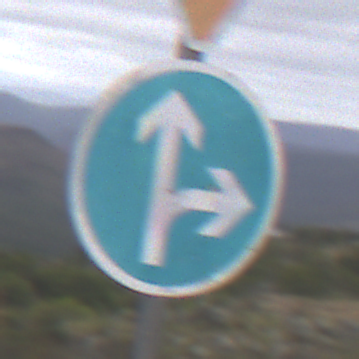
Verkehrszeichen: VorgeschriebeneFahrtrichtungGeradeausOderRechts
Zusatzzeichen oben: VorfahrtGewaehren
Umgebung: Outdoor, Nature
Tageszeit: Midday
Wetter: Overcast
Licht: Natural
Jahreszeit: NotSpecified
Kontrast: LowContrast